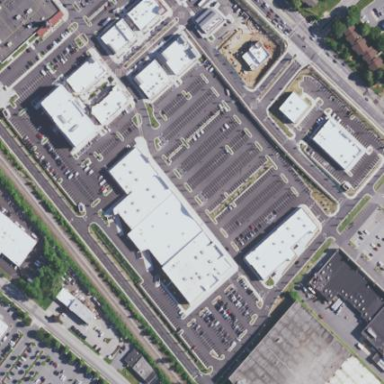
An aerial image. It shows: Retail area.